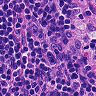
Metastatic tissue present: no